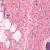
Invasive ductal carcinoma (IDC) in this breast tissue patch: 0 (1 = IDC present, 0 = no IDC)